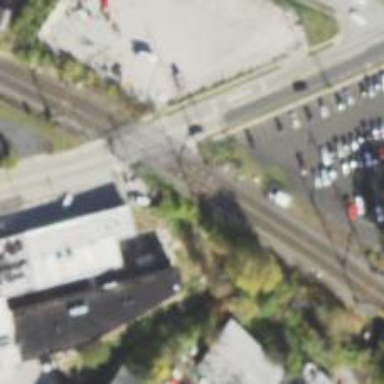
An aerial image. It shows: Railway crossing.